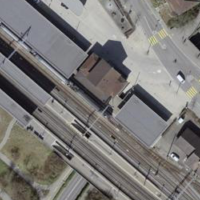
EUNIS habitat code: 57
Species observed at this site:
Euonymus europaeus